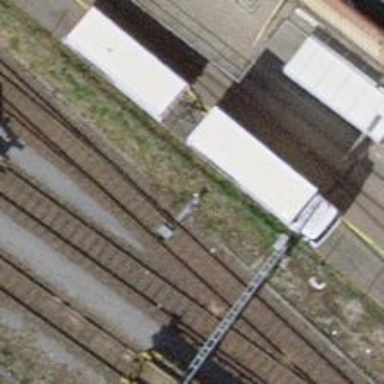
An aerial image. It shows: Railway switch.